Interaction volume radius: 10 \u00c5
Interaction volume height: 15 \u00c5
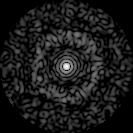
Disorder parameter: 0.858